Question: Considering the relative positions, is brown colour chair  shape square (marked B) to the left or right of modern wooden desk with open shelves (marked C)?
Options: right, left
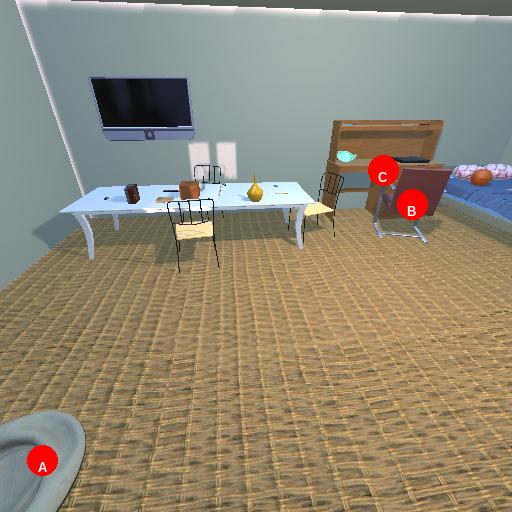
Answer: right